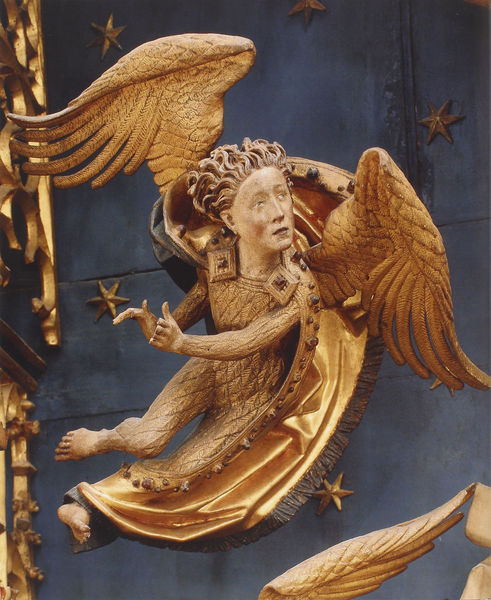
Titel: Rothenburg o.d. Tauber, Stadtpfarrkirche St. Jakob, Hochaltar
Standort: Rothenburg, Jakobskirche (EU - D - Sachsen-Anhalt)
Schlagwörter: blau, flügel, himmel, umhang, holz, beige, ornament, wand, augen, federn, gesicht, hände, gitter, kirche, figur, fransen, gewand, gold, haare, mantel, edelsteine, locken, fliegen, engel, skulptur, statue, beine, relief, füße, ernst, robe, bronze, plastik, junge, foto, vergoldet, stern, flug, barfuß, sterne, lockig, fliegend, rüstung, altar, schnitzerei, rauten, fisch, christlich, edelstein, golden, gothik, schwebend, michael, schnallen, wan, gabriel, fischleib, federrn